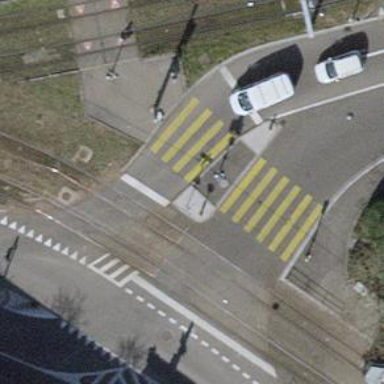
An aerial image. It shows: Zebra crossing with traffic signals. The crossing is marked by traffic lights.